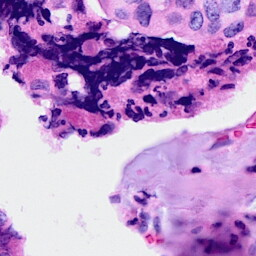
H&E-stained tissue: Breast